Aerial crown-view tile of a tropical tree (Barro Colorado Island, Panama), acquired 20250124:
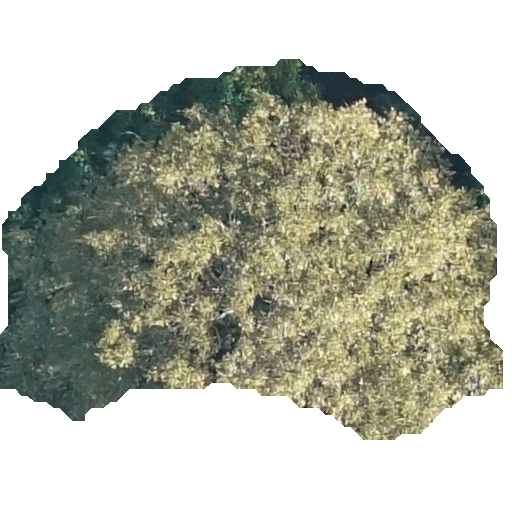
Species: Dipteryx oleifera
GBIF accepted scientific name: Dipteryx oleifera
Crown area: 212.222 m²